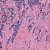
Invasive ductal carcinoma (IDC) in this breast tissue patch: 1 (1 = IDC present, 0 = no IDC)